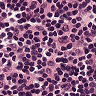
Metastatic tissue present: no